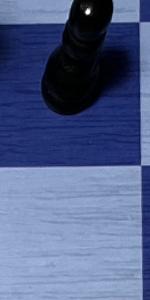
Label: Empty